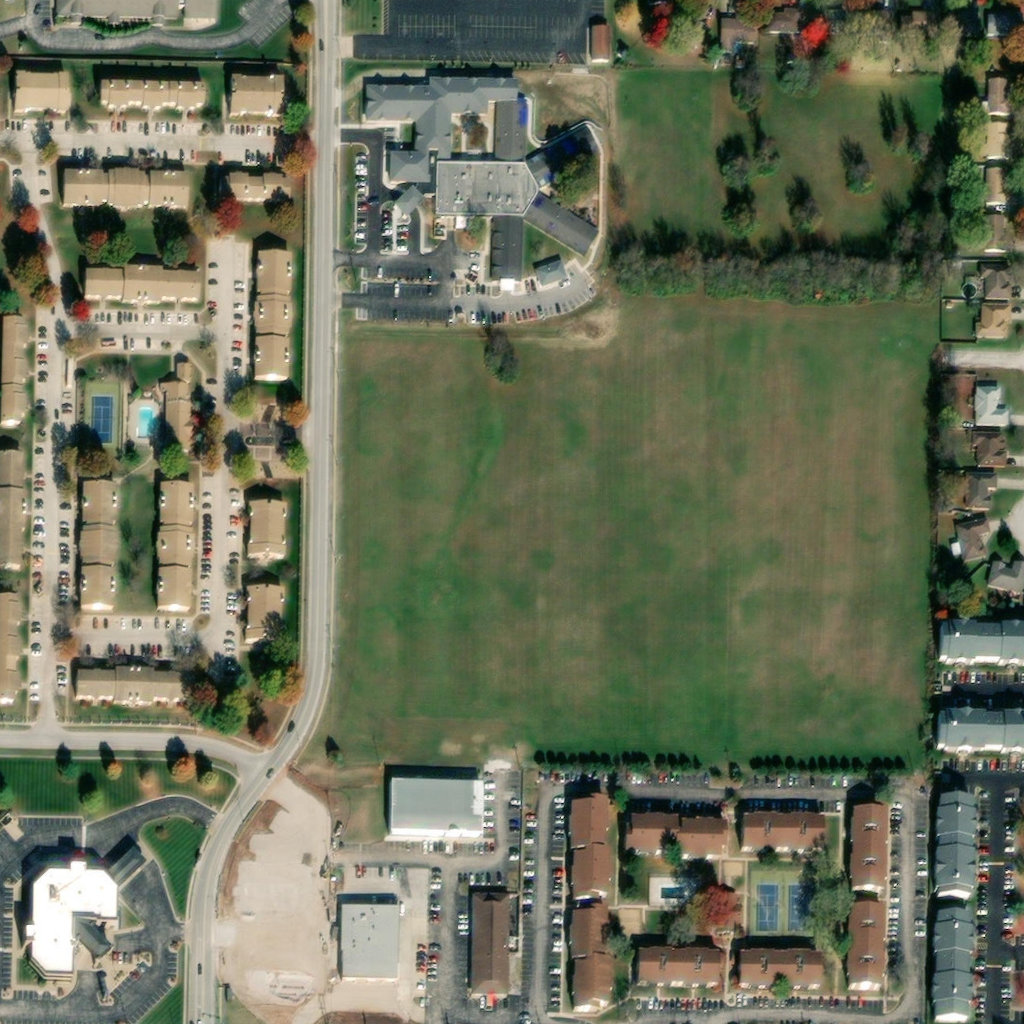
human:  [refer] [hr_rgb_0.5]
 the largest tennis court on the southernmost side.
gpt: <box>[[73, 84, 80, 92, 0]]</box>

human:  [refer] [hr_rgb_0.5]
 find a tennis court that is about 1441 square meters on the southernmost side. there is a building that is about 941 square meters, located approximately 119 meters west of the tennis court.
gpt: <box>[[73, 84, 80, 92, 0]]</box>